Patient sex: M
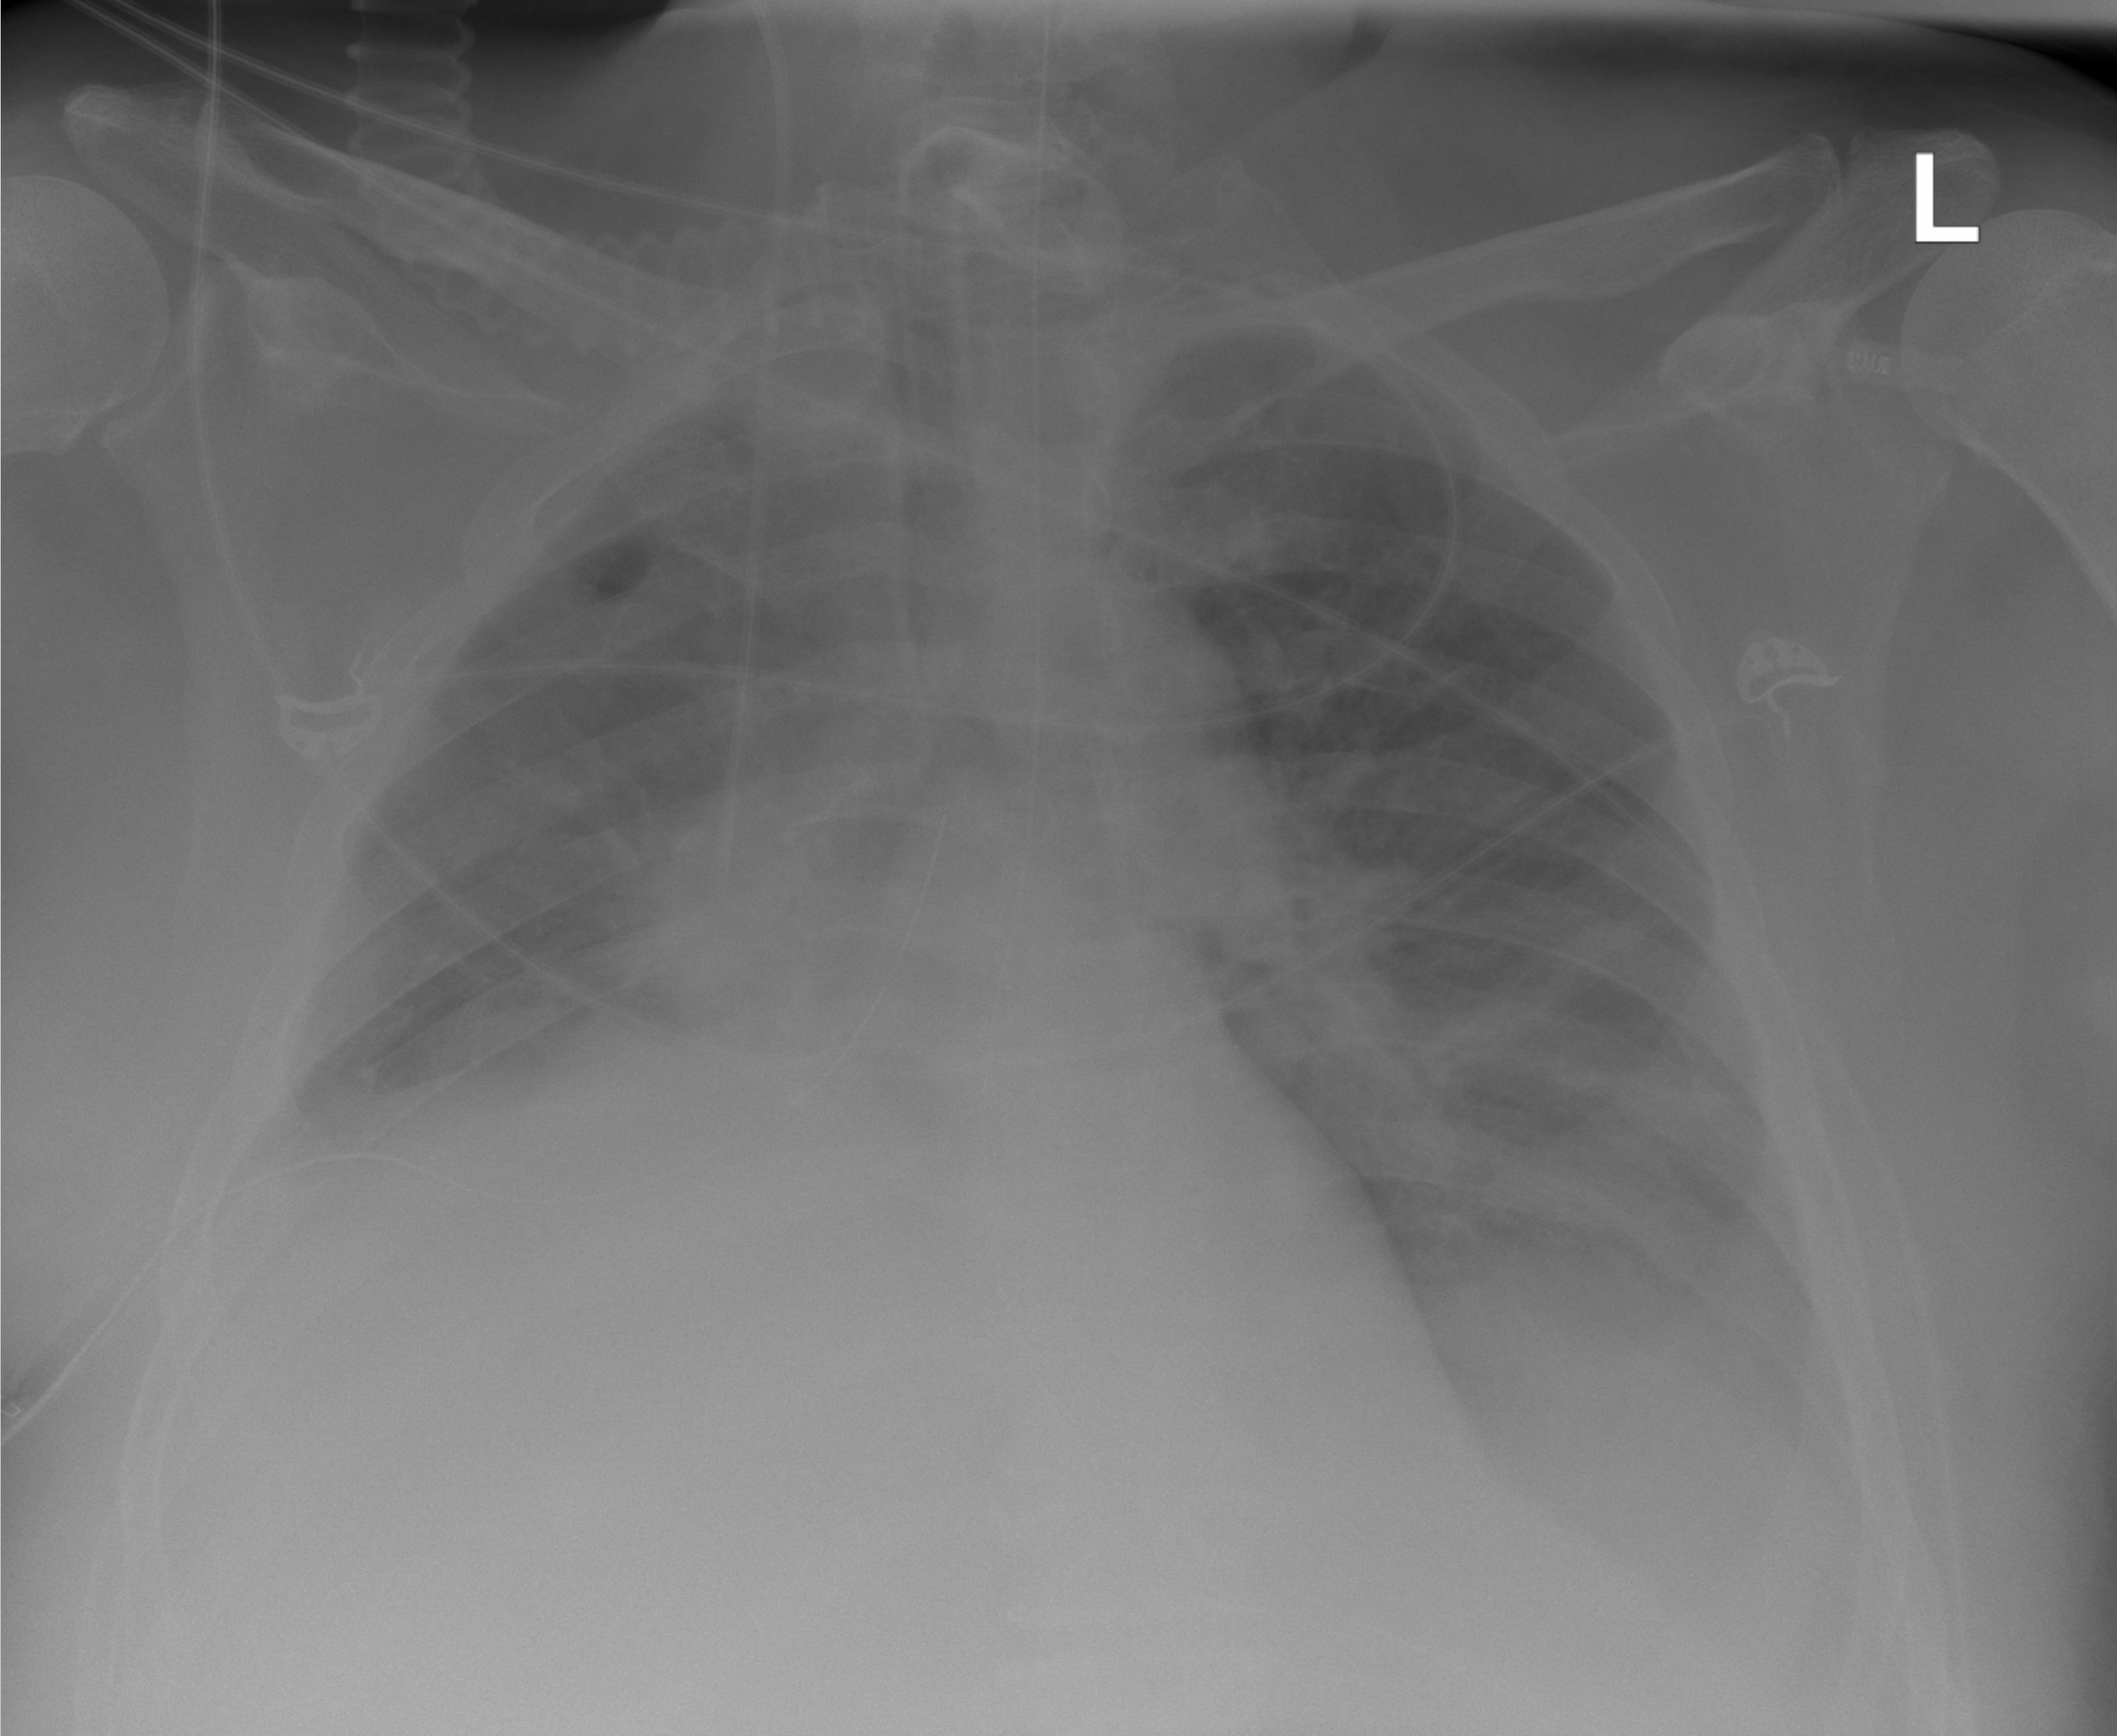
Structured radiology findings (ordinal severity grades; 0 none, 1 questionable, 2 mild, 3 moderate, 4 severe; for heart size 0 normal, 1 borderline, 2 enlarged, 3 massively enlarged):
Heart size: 0
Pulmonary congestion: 2
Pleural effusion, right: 2
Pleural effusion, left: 2
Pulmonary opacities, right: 0
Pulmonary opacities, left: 2
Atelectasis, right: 2
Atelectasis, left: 2